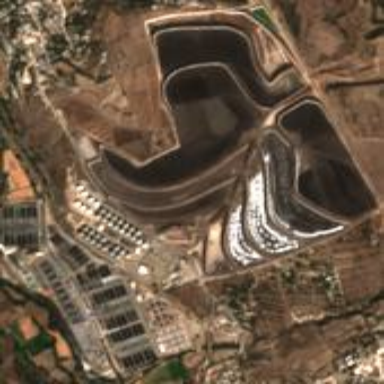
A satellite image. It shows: Power plant classified as man-made wastewater plant.